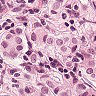
Metastatic tissue present: yes